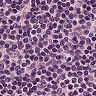
Metastatic tissue present: no